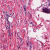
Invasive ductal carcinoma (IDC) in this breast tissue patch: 0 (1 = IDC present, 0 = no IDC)